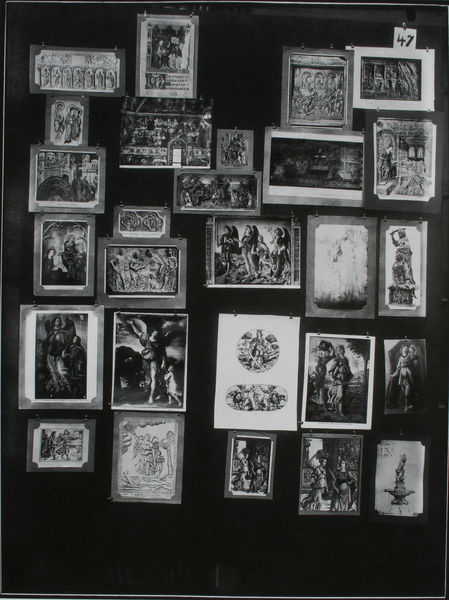
Titel: Der Bilderatlas Mnemosyne - Tafel 47
Künstler: Aby Warburg
Standort: London
Institution: Warburg Institute ©
Schlagwörter: blätter, dunkel, flügel, gemälde, himmel, weiß, glas, grau, schwarz, malerei, wand, judith, rahmen, kirche, figur, brunnen, engel, skulptur, relief, bilder, fotos, klein, weis, rand, sepia, figuren, atelier, assemblage, collage, foto, fotografie, kirchen, hängen, eckig, druck, schwarz-weiß, nd, auswahl, kunst, altar, kollage, photo, reihen, skulpturen, zahl, christlich, rechteckig, sammlung, viereckig, aufreihung, heilige, gerahmt, london, hängung, erzengel, szenen, göttlich, verkündigung, vergleich, katalog, gabriel, sieb, atlas, christliche ikonographie, tobias, fotografien, stellwand, photos, ikonologie, postkarten, stecknadel, bilderwand, kunstwerke, heiligenbilder, warburg, photographien, zusammenstellung, bider, aby warburg, bilderatlas, mnemosyne, pinnwand, reproduktionen, kunsthistoriker, mnemosyne atlas, tafel 47, formate, schwarweiß, äulen, pinwand, votivgaben, postkargen, kalenderblätter, 47, gabril, sammlungsammlungbilder, follage, tobias und der engel, memoory